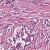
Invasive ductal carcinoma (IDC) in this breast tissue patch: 1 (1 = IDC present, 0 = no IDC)